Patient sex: M
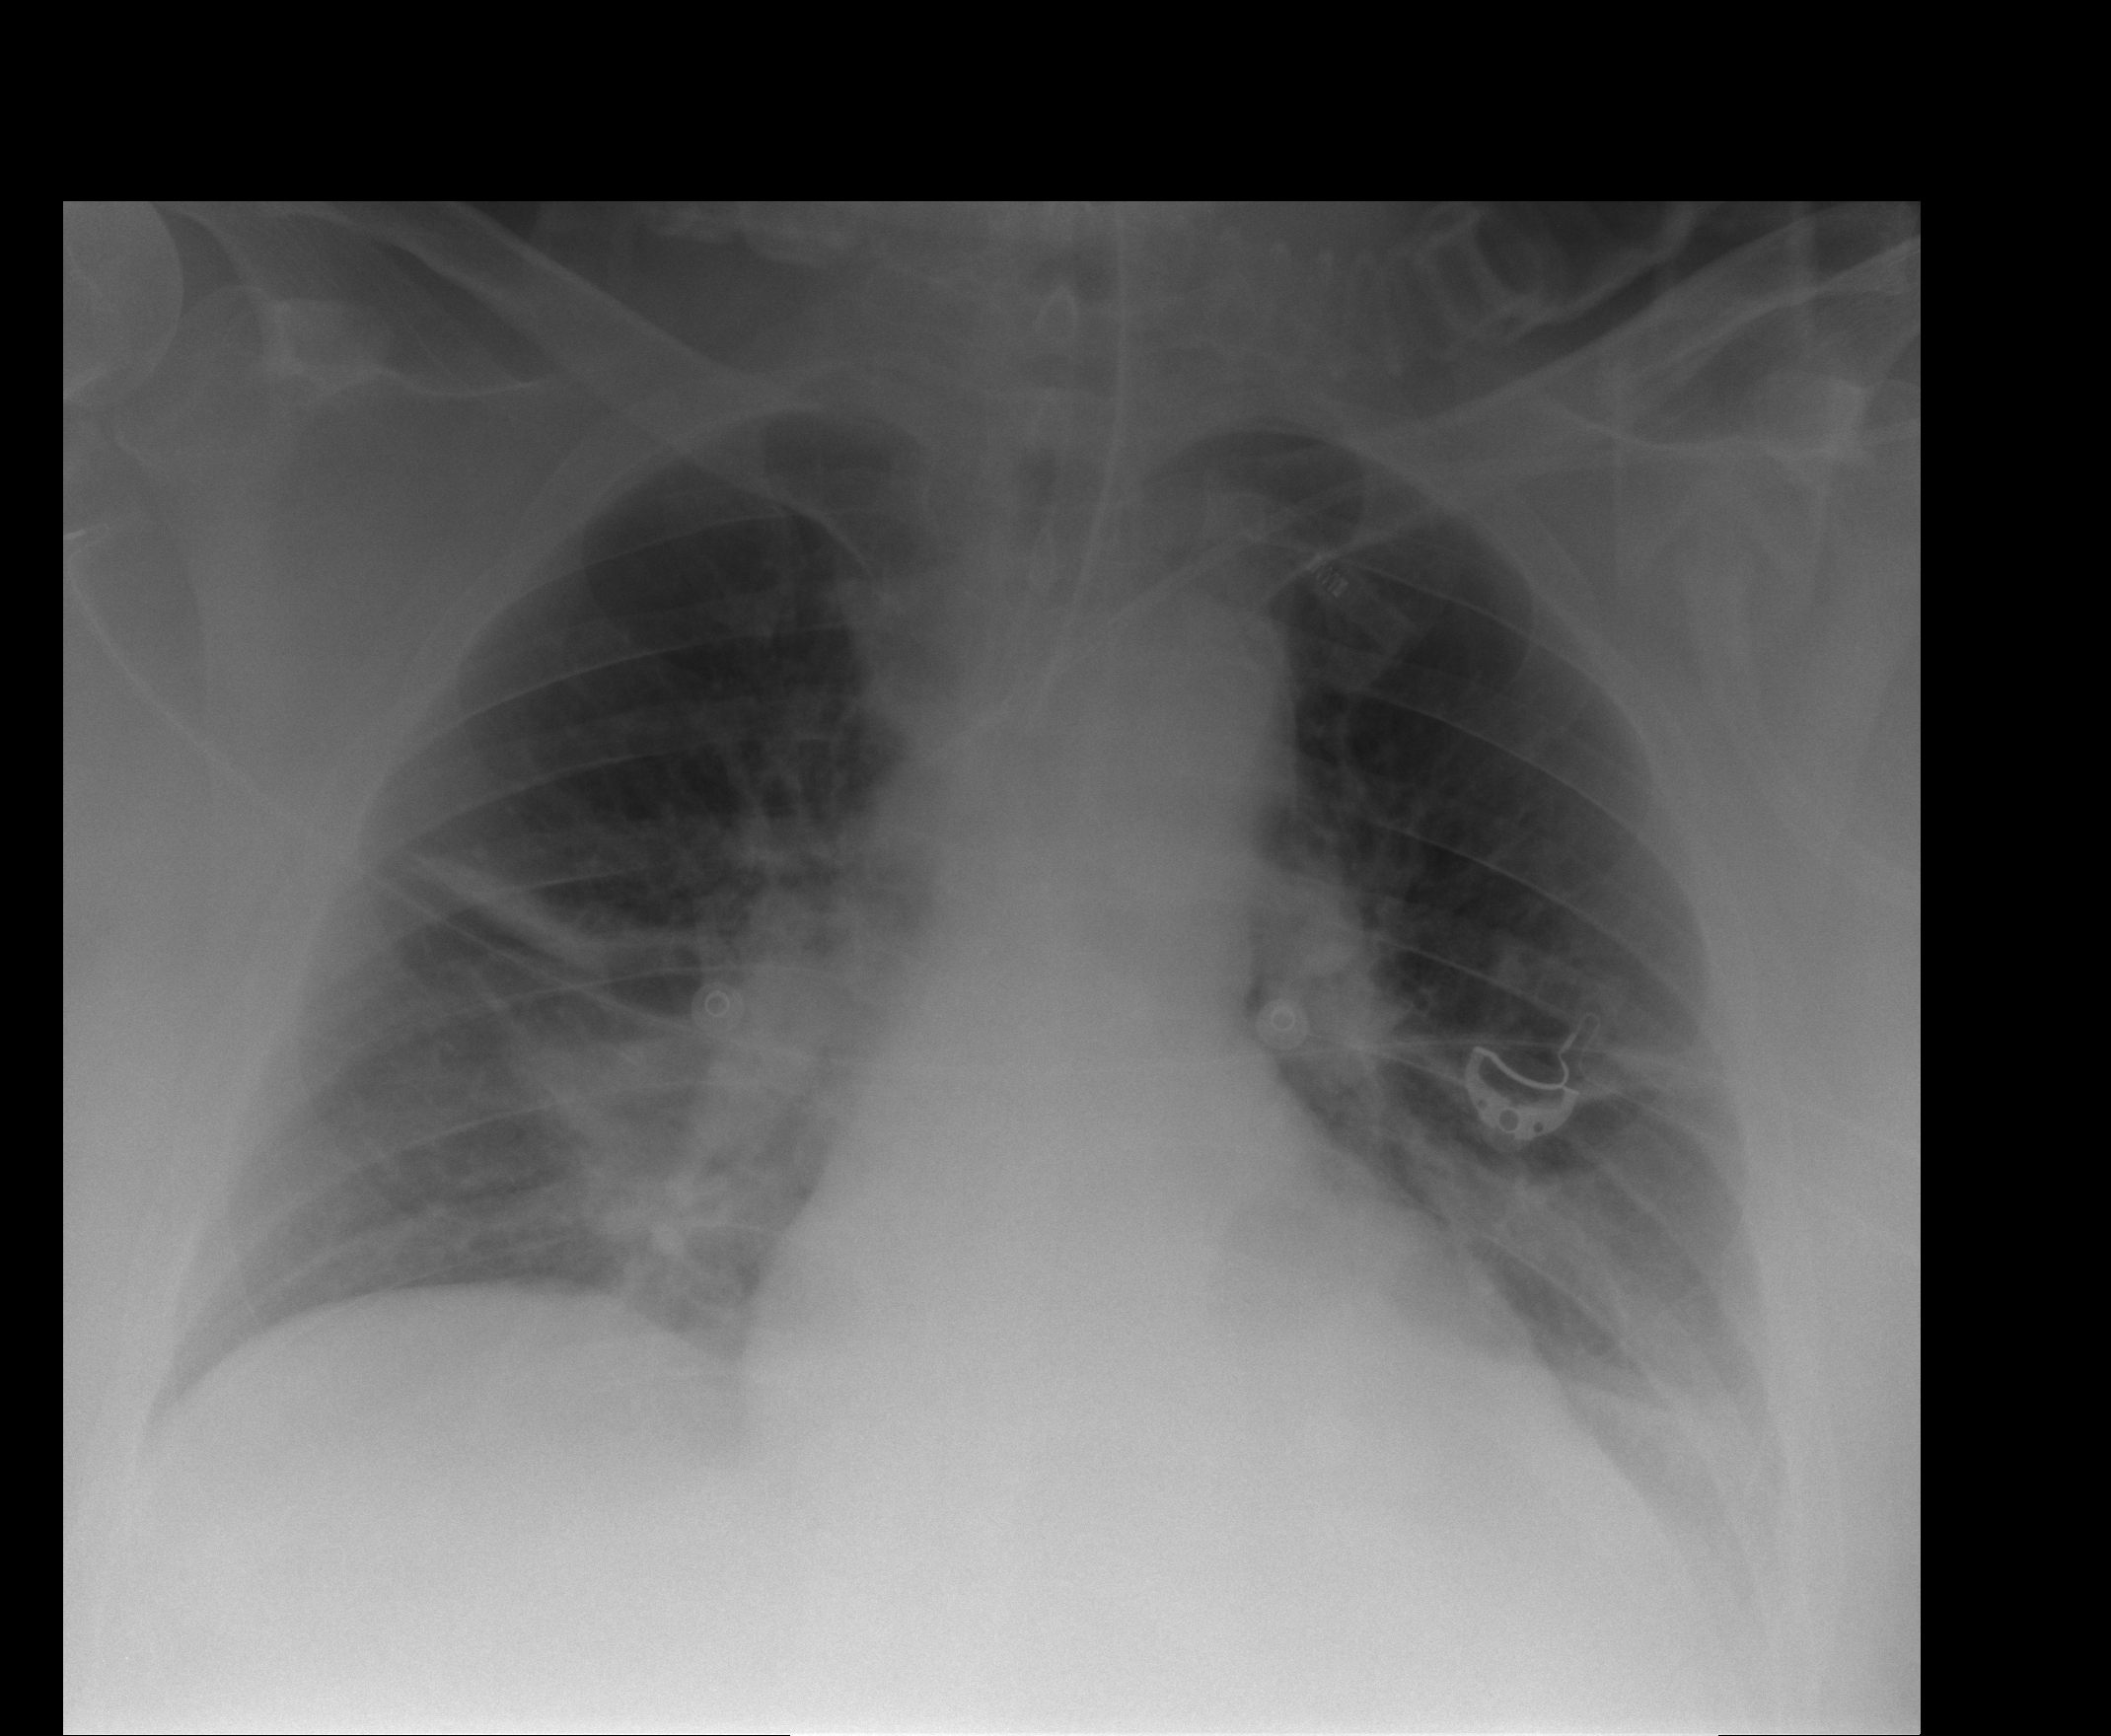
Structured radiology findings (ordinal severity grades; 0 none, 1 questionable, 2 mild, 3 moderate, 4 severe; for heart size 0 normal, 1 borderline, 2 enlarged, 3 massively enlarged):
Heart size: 0
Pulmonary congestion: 0
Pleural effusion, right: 2
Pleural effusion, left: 1
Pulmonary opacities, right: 2
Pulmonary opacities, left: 2
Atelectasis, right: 0
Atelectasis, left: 0